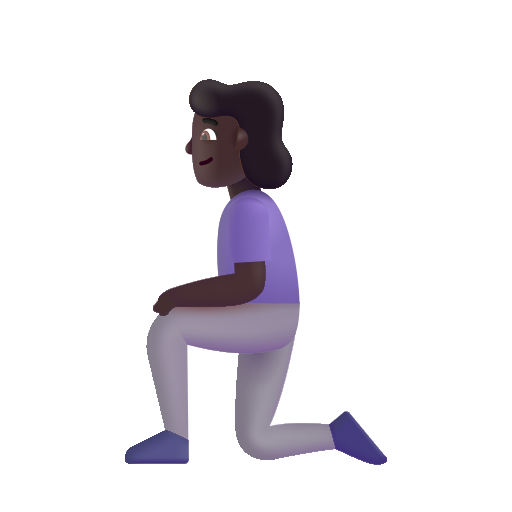
woman kneeling color dark